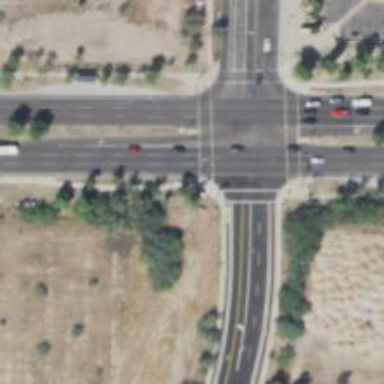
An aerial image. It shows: Footway with asphalt surface and marked with lines at the crossing.